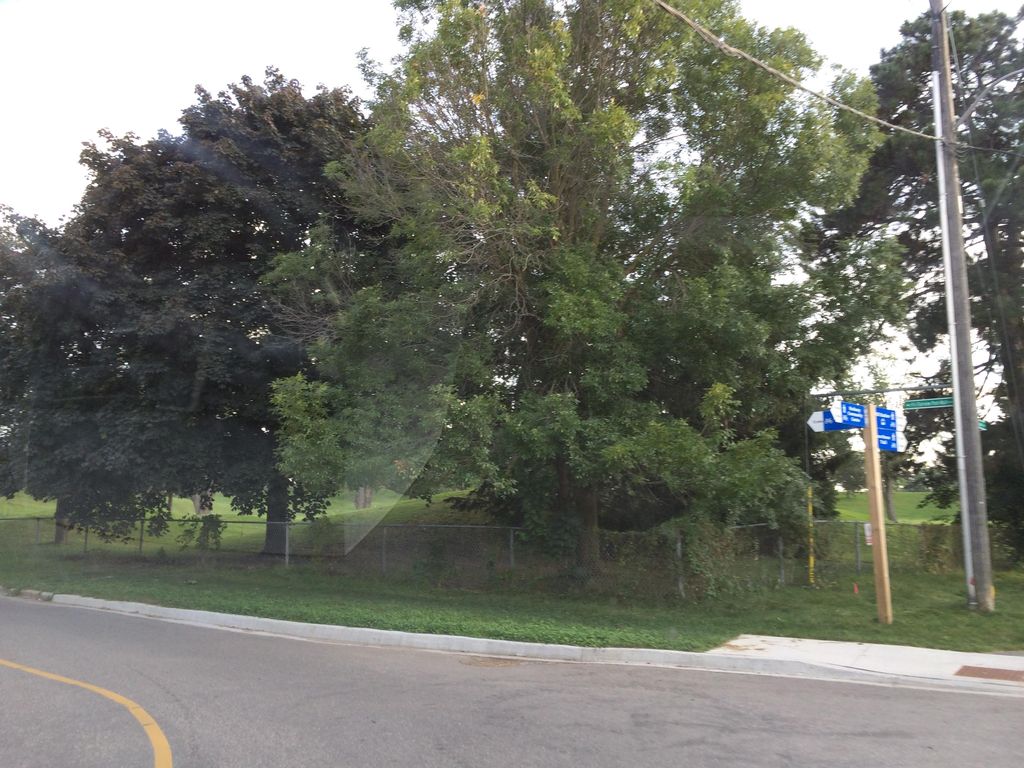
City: kitchener-waterloo